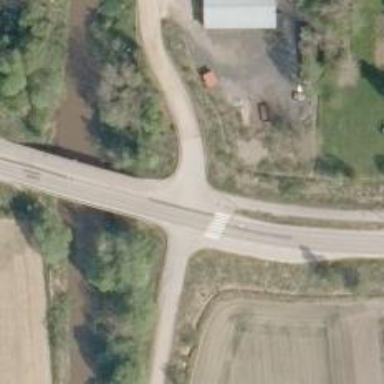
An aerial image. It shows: Uncontrolled crossing on the road.